Aerial crown-view tile of a tropical tree (Barro Colorado Island, Panama), acquired 20241112:
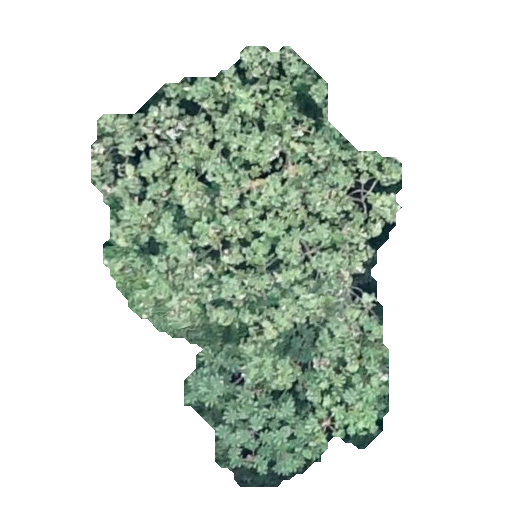
Species: Cecropia insignis
GBIF accepted scientific name: Cecropia insignis
Crown area: 141.422 m²